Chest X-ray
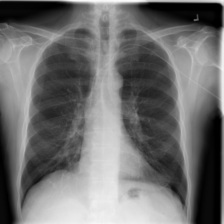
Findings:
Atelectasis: negative
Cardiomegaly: negative
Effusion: negative
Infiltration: negative
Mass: negative
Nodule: negative
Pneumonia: negative
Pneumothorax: negative
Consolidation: negative
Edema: negative
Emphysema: negative
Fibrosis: negative
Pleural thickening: negative
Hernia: negative